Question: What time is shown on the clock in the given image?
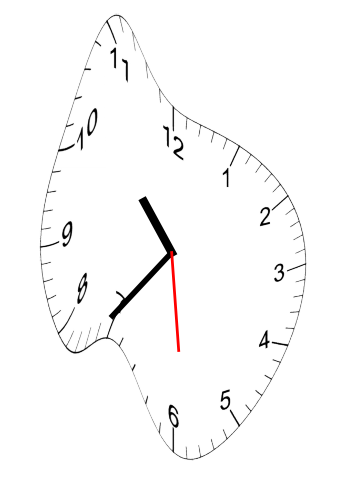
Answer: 10:36:29